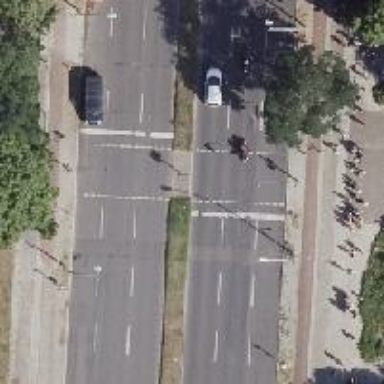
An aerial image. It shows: Road with traffic signals.